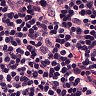
Metastatic tissue present: no